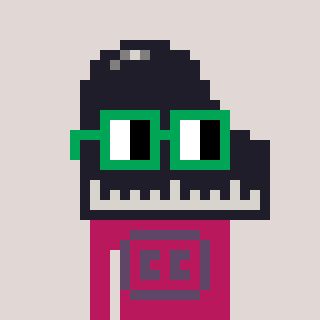
a pixel art character with square green glasses, a piano-shaped head and a darkpink-colored body on a warm background